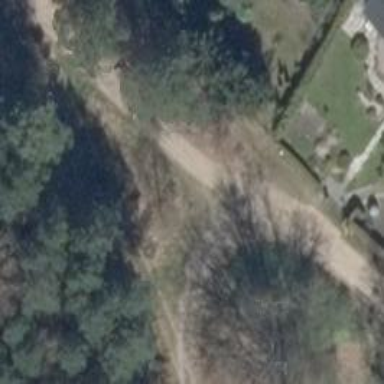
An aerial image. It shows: Residential road with gravel surface of grade 3 tracktype.